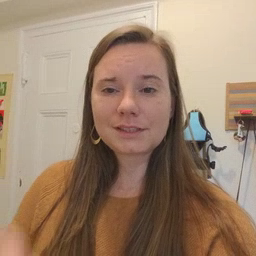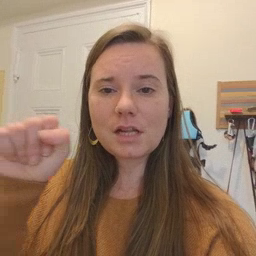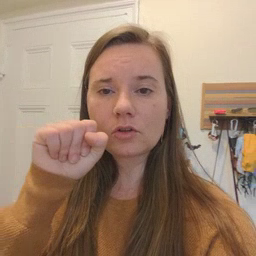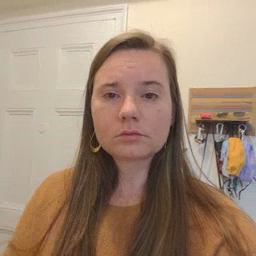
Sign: carrot